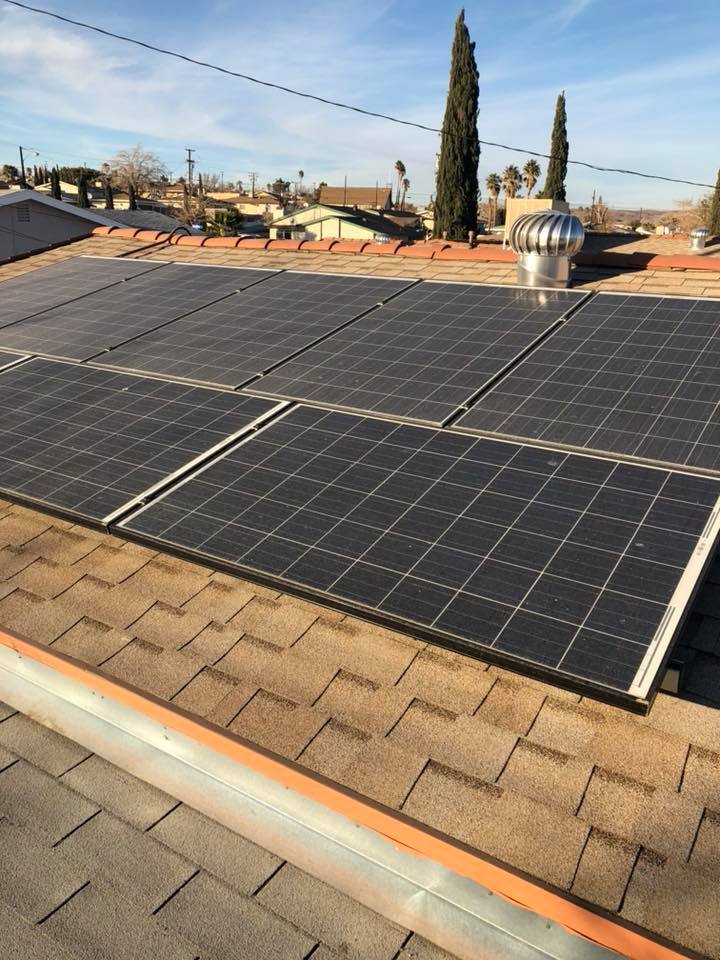
Label: Dusty